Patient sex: M
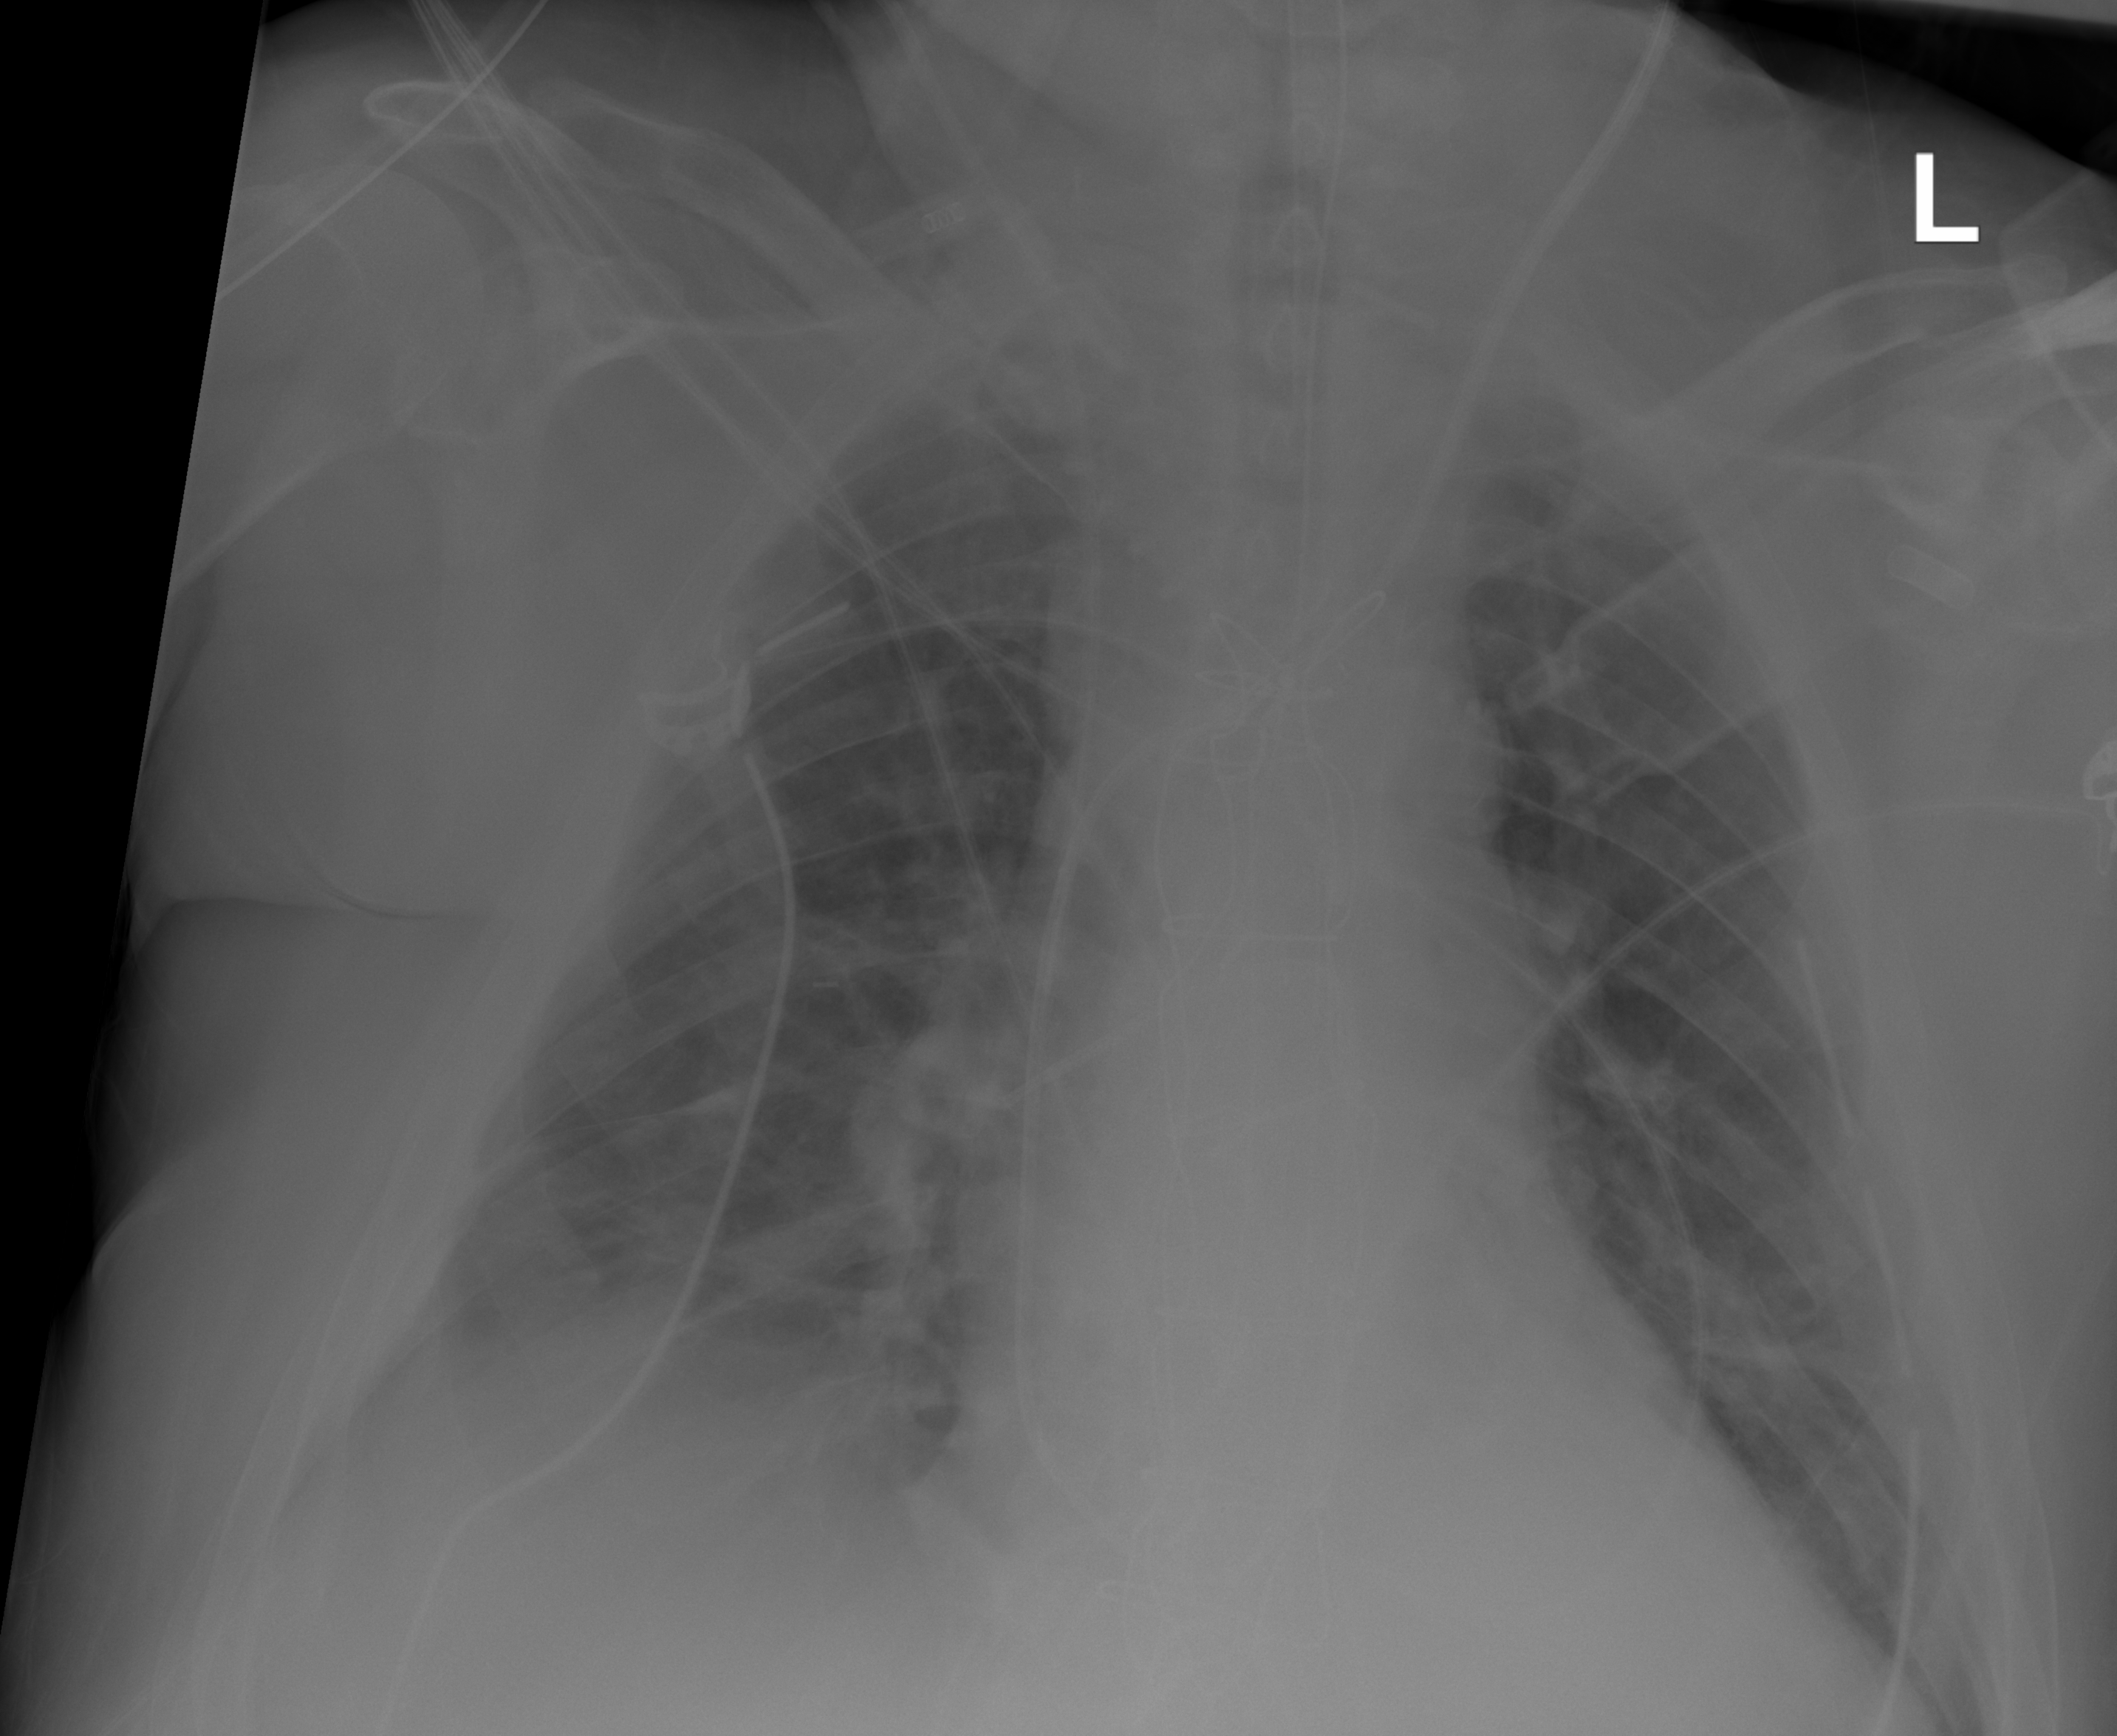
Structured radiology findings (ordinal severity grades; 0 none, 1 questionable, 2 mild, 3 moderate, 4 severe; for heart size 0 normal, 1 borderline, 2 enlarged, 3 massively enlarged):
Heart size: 2
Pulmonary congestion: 2
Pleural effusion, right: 2
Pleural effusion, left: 2
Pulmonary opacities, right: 2
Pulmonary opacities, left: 0
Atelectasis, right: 2
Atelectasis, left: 2